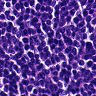
Metastatic tissue present: no